Question: copied following code from <URL>
'''
<meta charset="utf-8">
<style>#resizable { width: 150px; height: 150px; padding: 0.5em; }
#resizable h3 { text-align: center; margin: 0; }
</style>
<script>
$(function() {
$( "#resizable" ).resizable();
});
</script>
<div class="demo">
<div id="resizable" class="ui-widget-content">
<h3 class="ui-widget-header">Resizable</h3>
</div>
</div>
'''
It outputs this.

I want to capture the double click event for each of cursor position so that if
1. Double click by horizontal re-size cursor, i can toggle width of current resizable between original and maximun available width.
2. Double click by vertical re-size cursor, i can toggle height of current resizable between original and maximun available height.
3. Double click by diagonal re-size cursor, i can toggle width and height of current resizable between original and maximun available width and height.
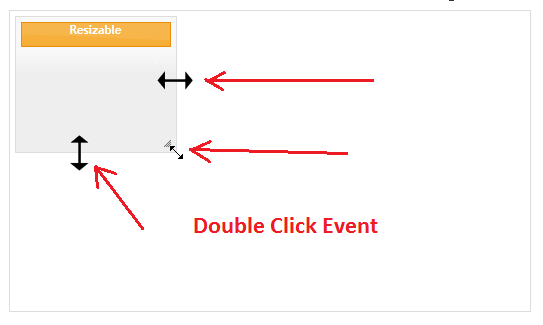
Answer: The handlers have specific classNames:
'''
ui-resizable-se//bottom right
ui-resizable-s//bottom
ui-resizable-e//right
'''
You can select them and bind the dblclick:
'''
$('.ui-resizable-se').dblclick(function(){alert('clicked bottom right handle');})
'''
A pointer to the resizable you'll get inside the function using '$(this).parent()'